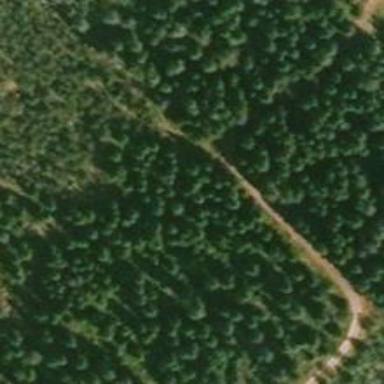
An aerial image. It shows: Path.